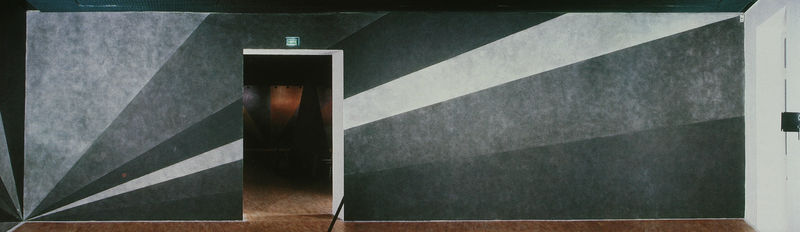
Titel: Installation Musée St. Pierre, Lyon - Lines from the left side bottom to mid-points of the top and sides of the wall
Künstler: Sol Lewitt
Standort: Lyon
Institution: Musée St. Pierre
Schlagwörter: blau, weiß, dreieck, grau, raum, tür, wand, abstrakt, linien, spitz, wandmalerei, streifen, durchgang, halle, eingang, strahlen, ausgang, wandbild, dreiecke, lewitt, fresco, pfeile, installation, garu, wandbemalung, notausgang